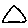
Label: triangle